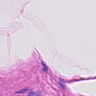
Metastatic tissue present: no